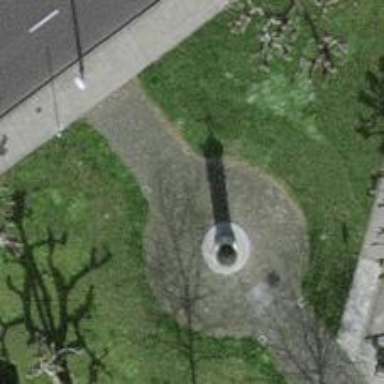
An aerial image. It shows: Historic monument.